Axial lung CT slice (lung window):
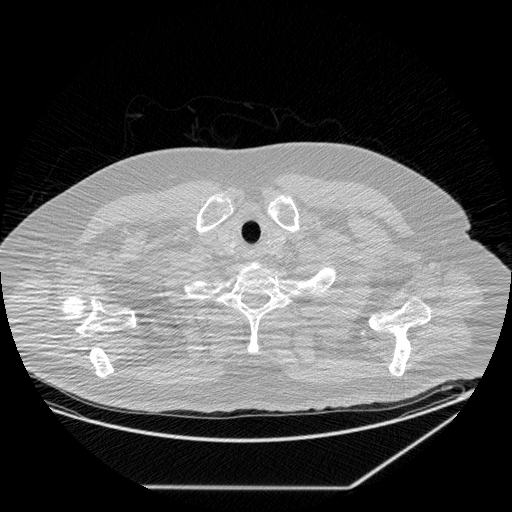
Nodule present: no